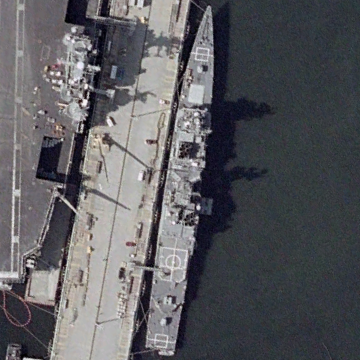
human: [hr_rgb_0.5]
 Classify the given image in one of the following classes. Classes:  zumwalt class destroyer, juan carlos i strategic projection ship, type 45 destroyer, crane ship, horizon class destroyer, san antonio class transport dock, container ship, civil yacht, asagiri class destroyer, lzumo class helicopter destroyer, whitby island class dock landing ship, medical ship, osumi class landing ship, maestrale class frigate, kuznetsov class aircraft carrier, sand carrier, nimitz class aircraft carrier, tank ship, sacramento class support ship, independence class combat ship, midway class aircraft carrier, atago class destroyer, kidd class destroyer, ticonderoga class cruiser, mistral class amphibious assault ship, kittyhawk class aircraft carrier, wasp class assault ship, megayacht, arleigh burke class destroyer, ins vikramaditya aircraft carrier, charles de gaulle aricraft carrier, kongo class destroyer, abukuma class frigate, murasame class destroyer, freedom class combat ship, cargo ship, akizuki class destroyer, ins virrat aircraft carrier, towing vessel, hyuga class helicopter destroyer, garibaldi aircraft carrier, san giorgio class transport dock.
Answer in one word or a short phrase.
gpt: Ticonderoga class cruiser